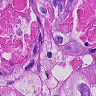
Metastatic tissue present: yes